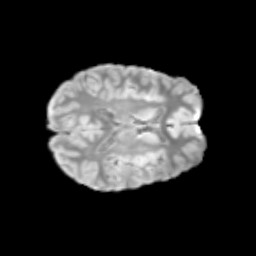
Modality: T2w
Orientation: axial
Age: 11
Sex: female
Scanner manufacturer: siemens
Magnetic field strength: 3 T
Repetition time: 3.8 s
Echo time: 0.07 s